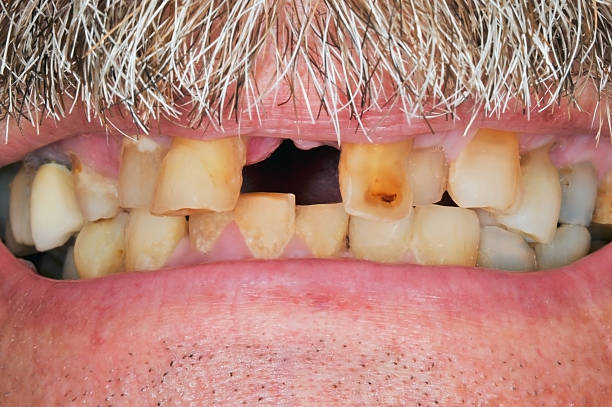
Condition: Calculus